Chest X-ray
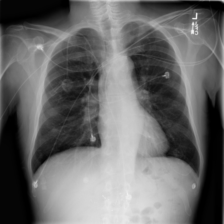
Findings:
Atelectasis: negative
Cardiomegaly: negative
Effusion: negative
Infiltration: negative
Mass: negative
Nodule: negative
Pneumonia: negative
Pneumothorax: positive
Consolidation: negative
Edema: negative
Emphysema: negative
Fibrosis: negative
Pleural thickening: negative
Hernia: negative